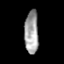
Tissue: prostate
Cell type: Epithelial cells
Senescence score: 0.3228
Nuclear area (px): 590
Mean DAPI intensity: 161.036